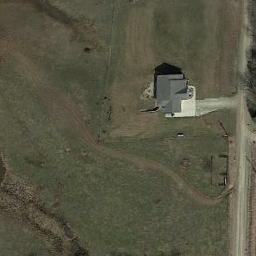
Label: residential